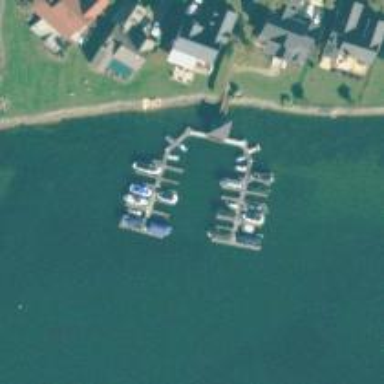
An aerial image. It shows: Man-made pier.